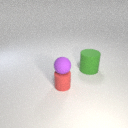
small red rubber cylinder in front of large green rubber cylinder